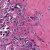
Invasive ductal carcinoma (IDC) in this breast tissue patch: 0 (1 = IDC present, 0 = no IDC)